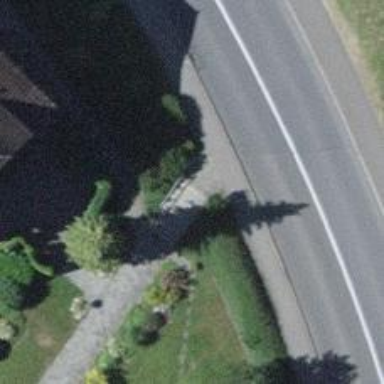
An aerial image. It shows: Set of steps on the road.